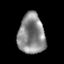
Tissue: prostate
Cell type: Epithelial cells
Senescence score: 0.3273
Nuclear area (px): 1057
Mean DAPI intensity: 136.582